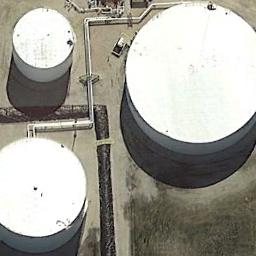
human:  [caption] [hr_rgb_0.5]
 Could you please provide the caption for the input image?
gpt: There are three white storage tanks near some pipes.

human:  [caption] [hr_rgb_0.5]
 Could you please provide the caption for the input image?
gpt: There are three neatly arranged large oil storage tanks in the factory .

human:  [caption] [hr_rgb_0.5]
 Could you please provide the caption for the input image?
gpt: The largest storage tank is on the right .

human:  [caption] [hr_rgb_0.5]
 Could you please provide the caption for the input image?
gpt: There are three big white storage tanks on the bare land .

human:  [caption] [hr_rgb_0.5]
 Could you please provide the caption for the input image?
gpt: There are three storage tanks of different sizes .